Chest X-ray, PA view. Patient: 37 years old, sex F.
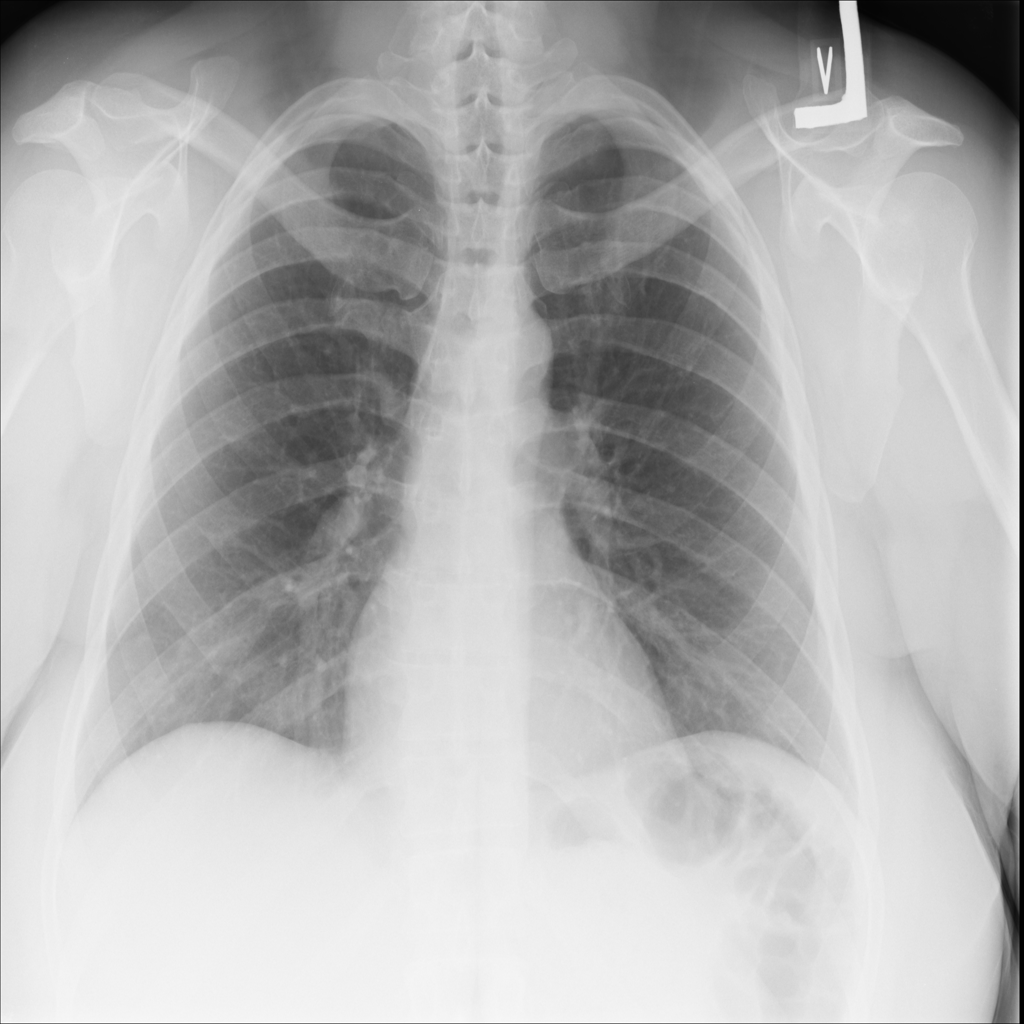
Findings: No Finding